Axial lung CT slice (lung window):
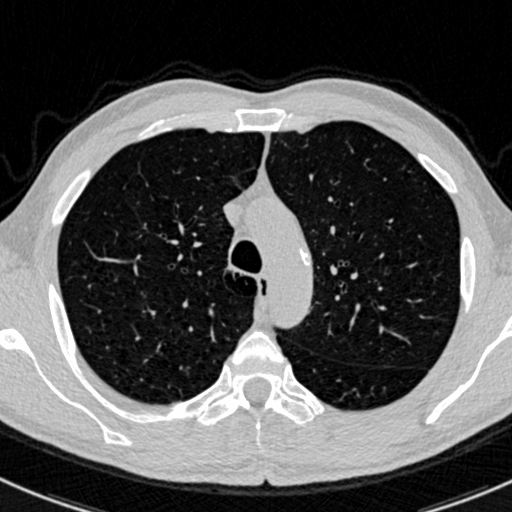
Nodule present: no